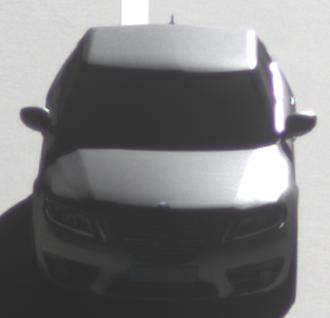
Make: Saab
Model: 5-Sep
Detailed model: 9-5 1.6T
Model produced from: 2010/06
Model produced until: 2011/12
Doors: 4
Color: gray
Road condition: dry road
Daytime: morning or afternoon
Contrast: high contrast